Field crop: tomato
Growth stage: 1
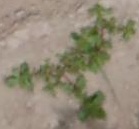
Species: portulaca